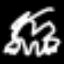
Label: frog